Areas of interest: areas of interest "Tianmei Shanshan Outlets Plaza (Taiyuan Branch)"
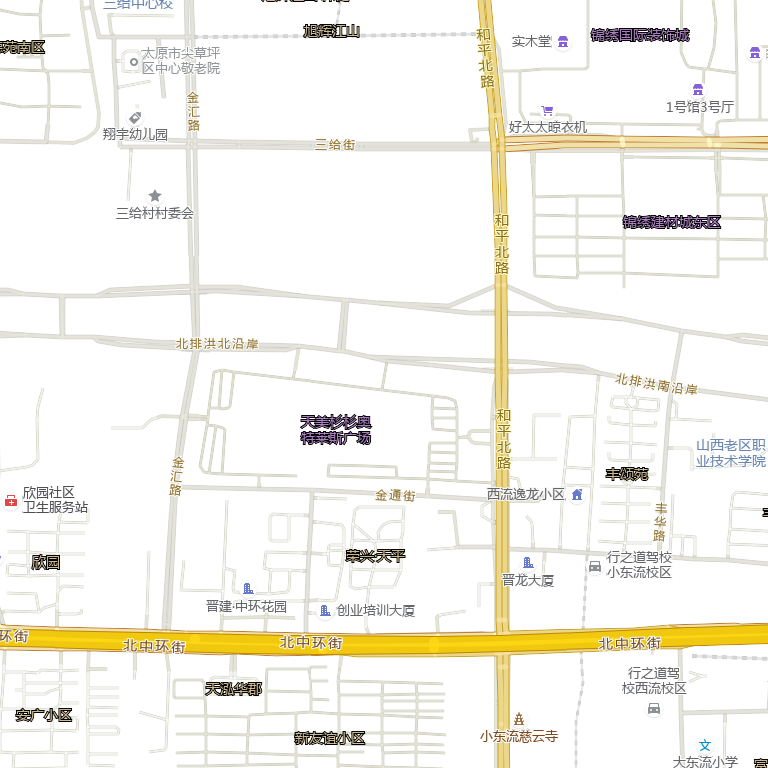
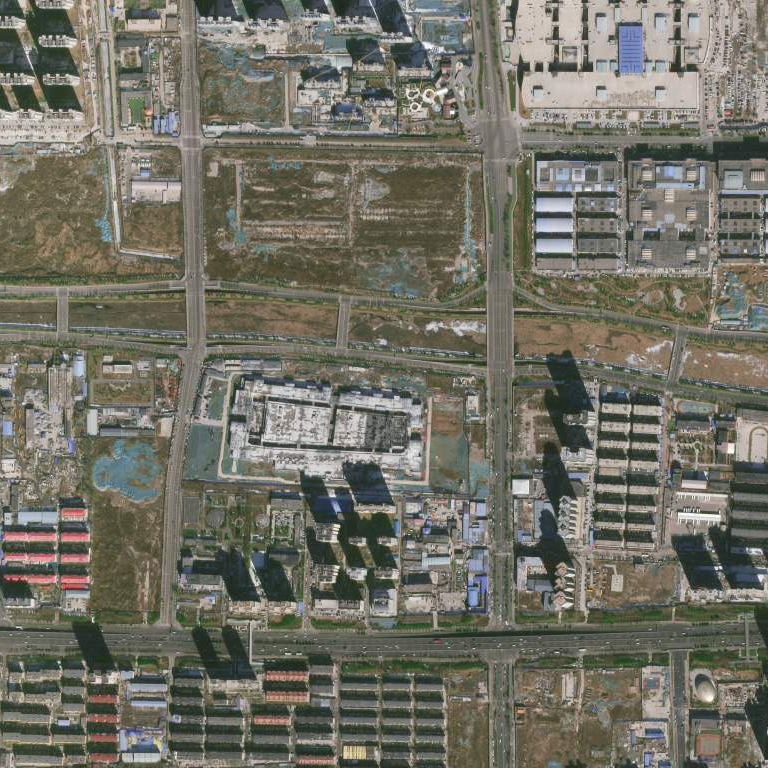